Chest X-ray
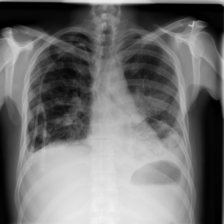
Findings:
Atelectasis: negative
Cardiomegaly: negative
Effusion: positive
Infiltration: negative
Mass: negative
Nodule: negative
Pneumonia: negative
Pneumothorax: negative
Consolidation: negative
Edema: negative
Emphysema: negative
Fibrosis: negative
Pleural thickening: negative
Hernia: negative